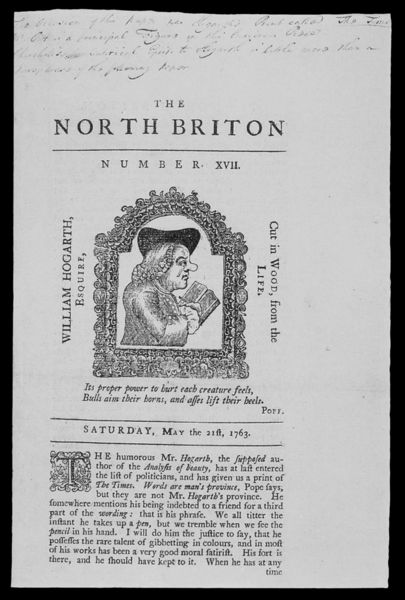
Titel: Titelblatt der Zeitschrift The North Briton, Number XVII, 21 May 1763
Künstler: John Wilkes
Institution: London, British Museum
Schlagwörter: mann, blumen, hut, nase, schwarz, mütze, gesicht, rahmen, porträt, girlande, england, locken, ranken, holzschnitt, schrift, bogen, buch, druck, stich, illustration, text, initiale, gelehrter, lesend, zeilen, englisch, british, william, tagebuch, florales muster, minuskel, hogarth, william hogarth, north, 18.jahrhundert, north briton, briton, saturday, number, 1763, william horarth